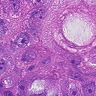
Metastatic tissue present: yes